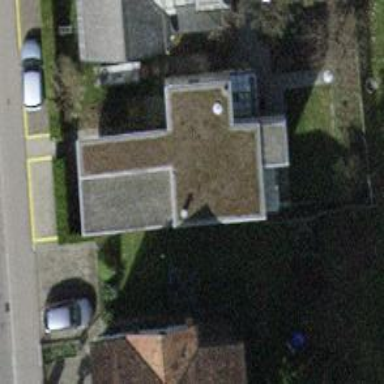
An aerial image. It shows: Building with flat roof made of gravel.